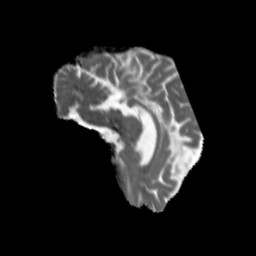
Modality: MD
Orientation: sagittal
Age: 53
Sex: male
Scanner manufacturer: siemens
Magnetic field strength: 3 T
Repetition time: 5.47 s
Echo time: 0.0854 s